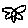
Label: flower